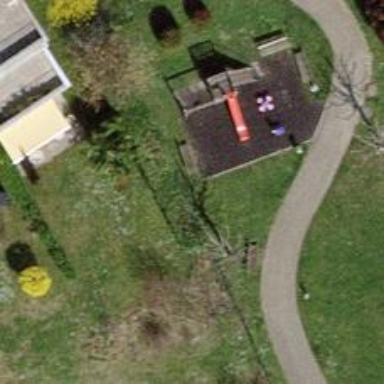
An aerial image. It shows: Playground area for leisure land.